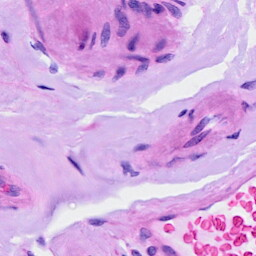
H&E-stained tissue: Ovarian